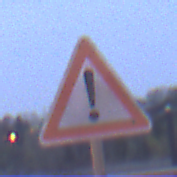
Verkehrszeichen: Gefahrenstelle
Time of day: Night
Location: Outdoor (Urban)
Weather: PartlyCloudy
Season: NotSpecified
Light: Artificial